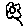
Label: flower